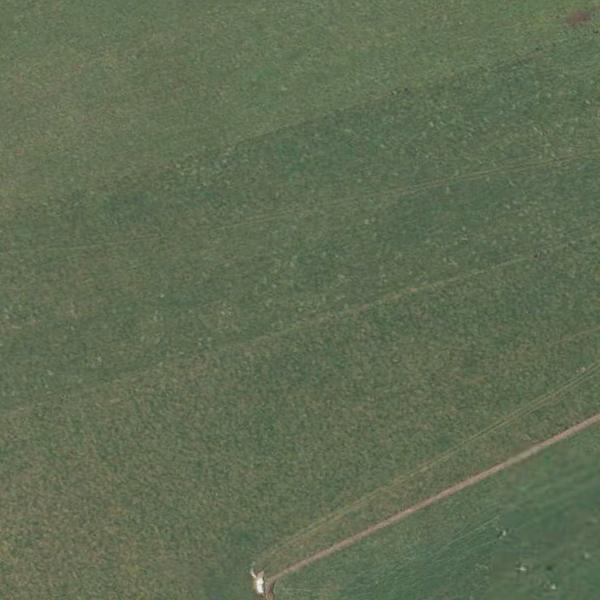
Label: Meadow